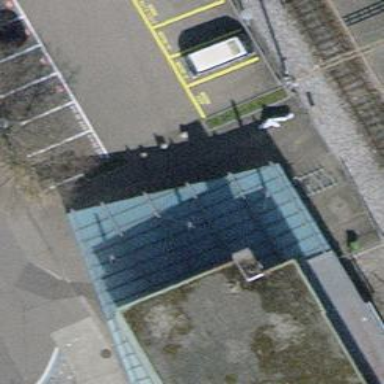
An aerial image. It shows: Bicycle parking area.